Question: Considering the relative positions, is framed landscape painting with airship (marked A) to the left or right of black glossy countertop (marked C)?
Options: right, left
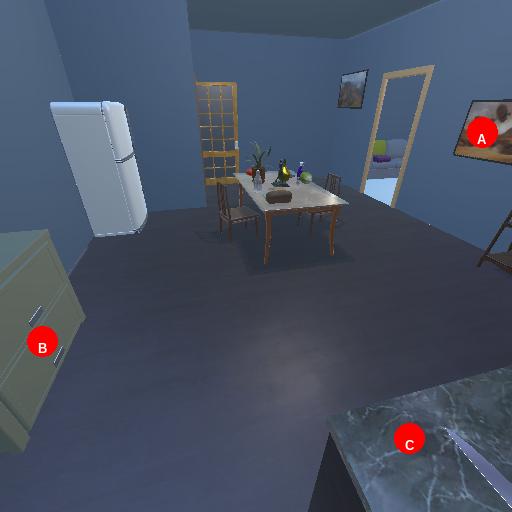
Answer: right